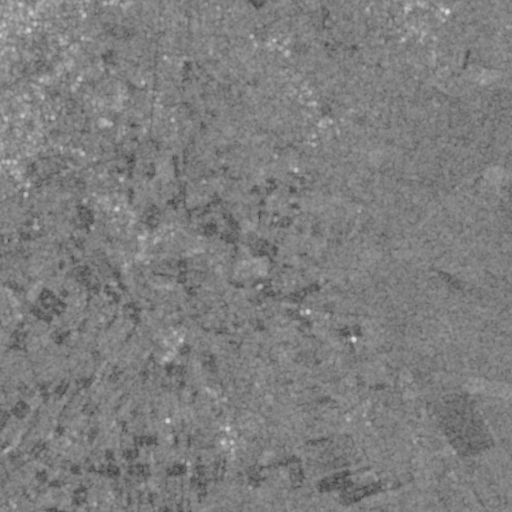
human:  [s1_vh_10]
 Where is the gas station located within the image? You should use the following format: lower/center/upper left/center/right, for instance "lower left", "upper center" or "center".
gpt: The gas station is located in the upper left of the image.
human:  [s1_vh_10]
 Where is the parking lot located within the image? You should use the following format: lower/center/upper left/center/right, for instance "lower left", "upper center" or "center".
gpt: The parking lot is located in the upper left of the image.
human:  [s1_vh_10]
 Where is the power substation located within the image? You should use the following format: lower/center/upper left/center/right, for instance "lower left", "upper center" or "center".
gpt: The power substation is located in the upper right of the image.
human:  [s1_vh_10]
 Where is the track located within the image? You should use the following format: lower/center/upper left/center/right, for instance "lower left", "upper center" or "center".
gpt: There is no track in the image.

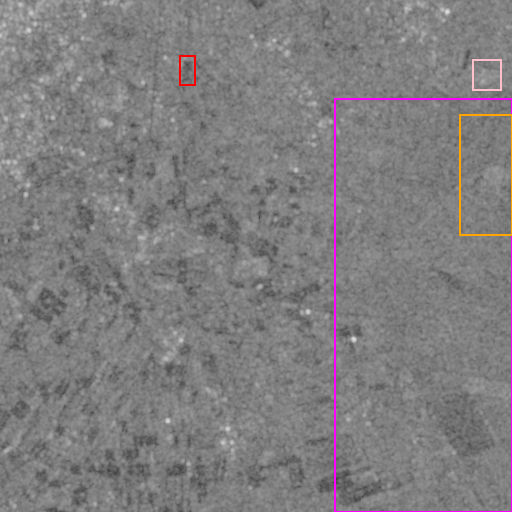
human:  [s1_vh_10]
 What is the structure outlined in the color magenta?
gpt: The structure outlined in magenta is a crop field.
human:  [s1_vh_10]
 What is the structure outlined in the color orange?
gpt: The structure outlined in orange is a park.
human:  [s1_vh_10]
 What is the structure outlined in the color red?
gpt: The structure outlined in red is a parking lot.
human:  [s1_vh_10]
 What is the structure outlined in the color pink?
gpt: The structure outlined in pink is a power substation.
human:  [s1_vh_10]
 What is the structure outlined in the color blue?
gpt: There is no blue outline.